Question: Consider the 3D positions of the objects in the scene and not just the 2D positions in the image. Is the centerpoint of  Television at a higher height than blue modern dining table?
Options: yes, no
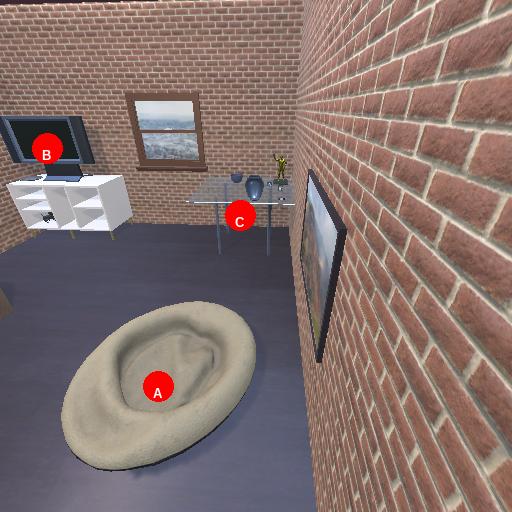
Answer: yes